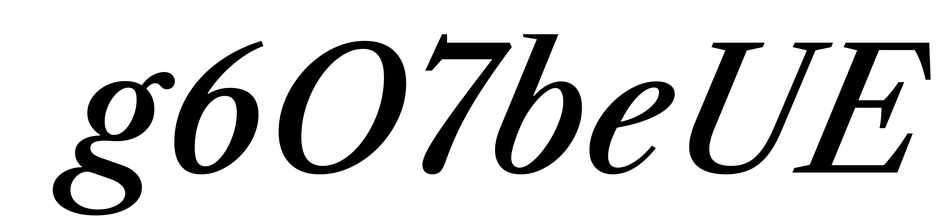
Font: LibreCaslonText-Italic_Medium_Italic